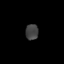
Tissue: lung
Cell type: Epithelial cells
Senescence score: 0.5712
Nuclear area (px): 196
Mean DAPI intensity: 66.837